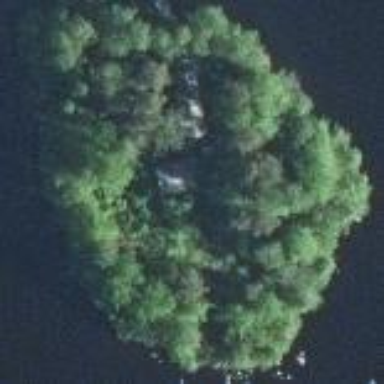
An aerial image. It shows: Islet.